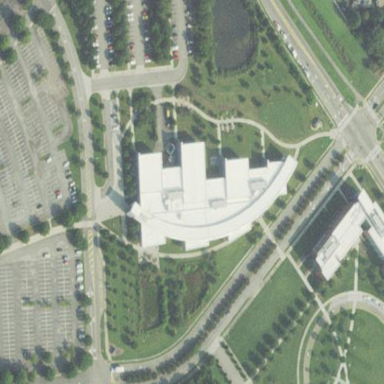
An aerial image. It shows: College building that houses library.